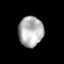
Tissue: prostate
Cell type: T cells
Senescence score: 0.3322
Nuclear area (px): 726
Mean DAPI intensity: 178.026